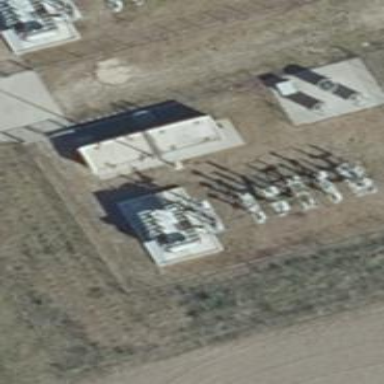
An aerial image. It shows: Outdoor power substation used for generation. The area is enclosed by fence.